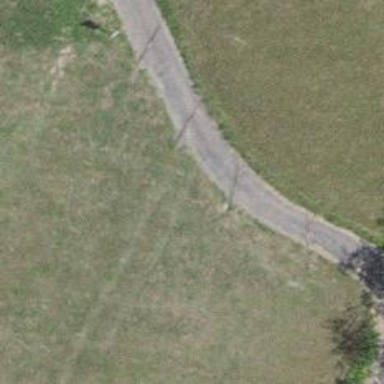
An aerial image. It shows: Service road with ground surface. The track type is grade 3.